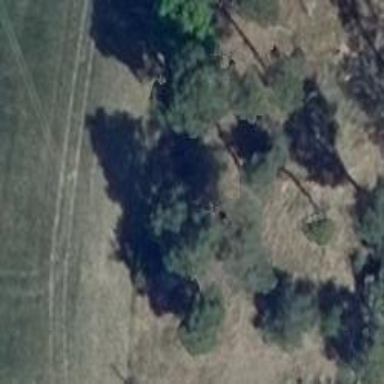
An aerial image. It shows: Hunting stand.